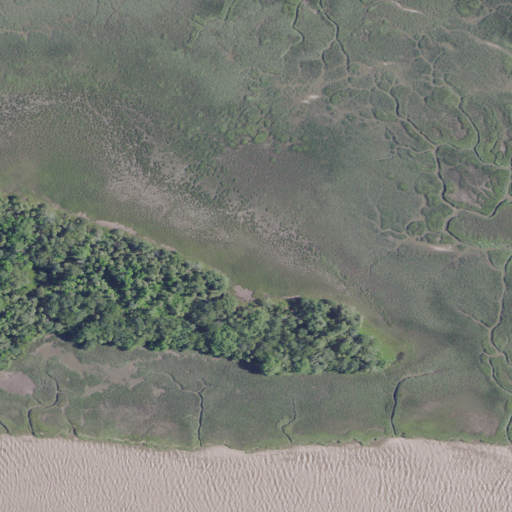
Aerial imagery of island in South Carolina named Buzzard Island containing herbaceous wetlands, open water, woody wetlands, and evergreen forest